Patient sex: F
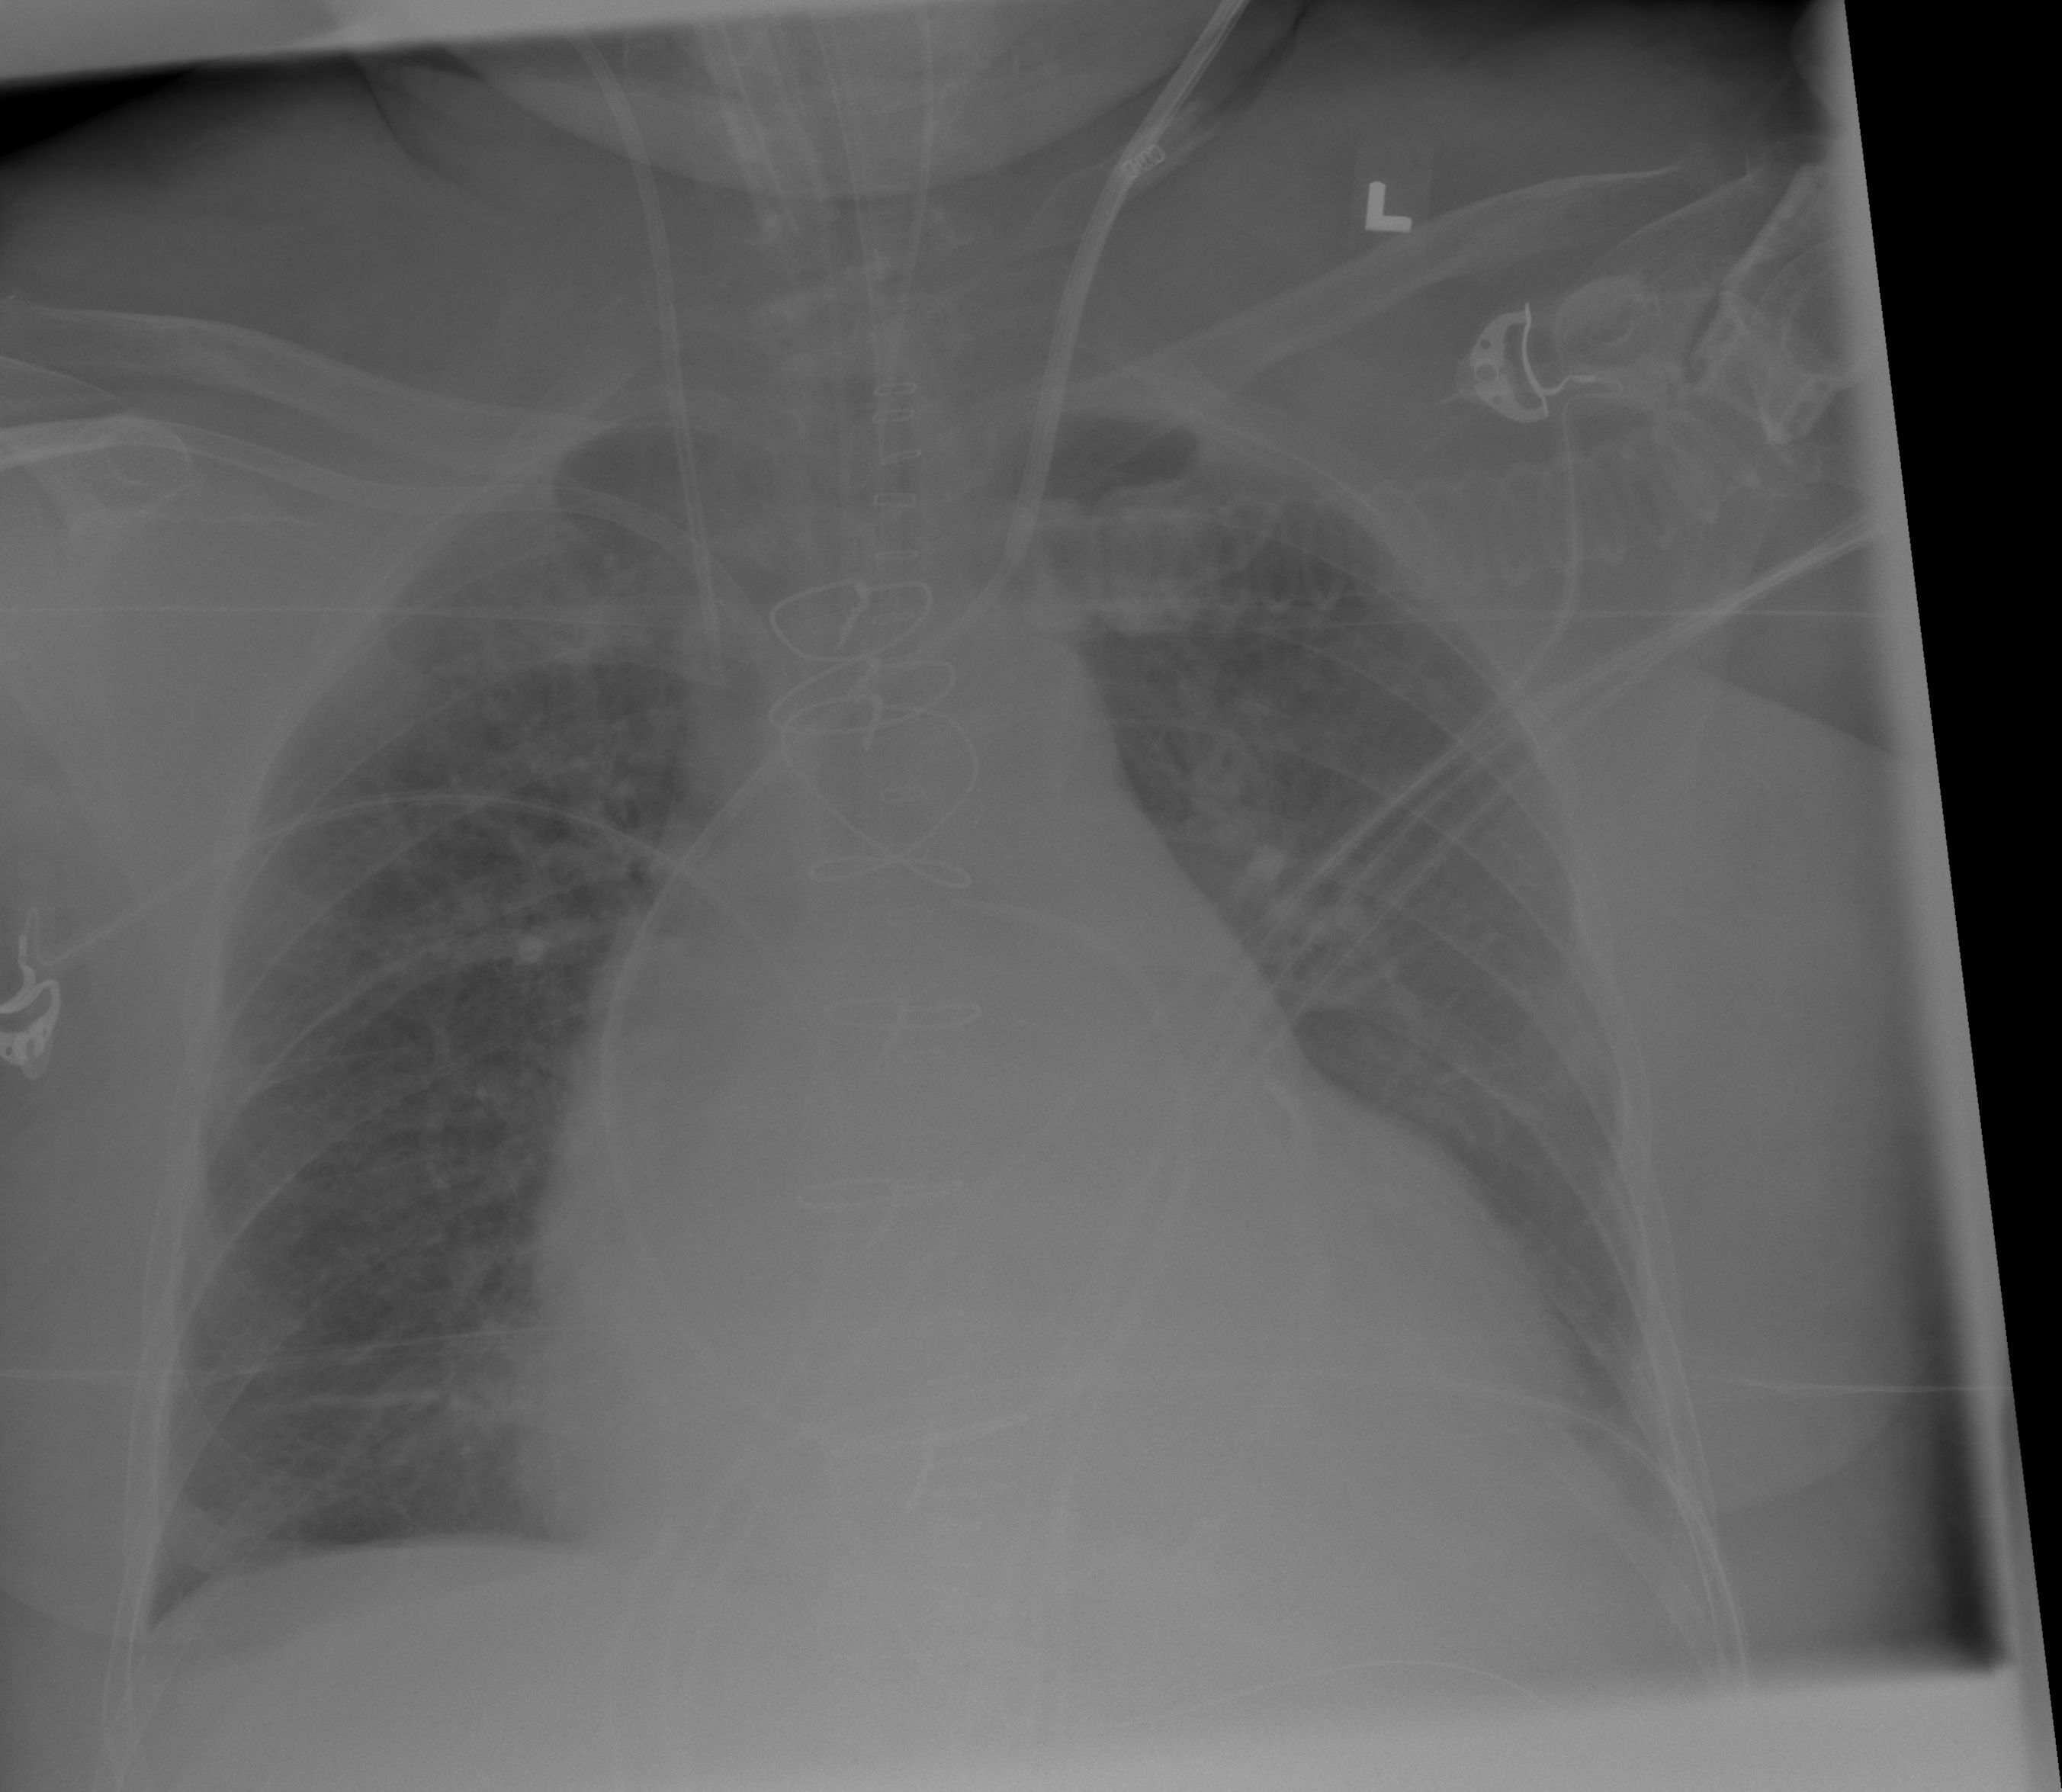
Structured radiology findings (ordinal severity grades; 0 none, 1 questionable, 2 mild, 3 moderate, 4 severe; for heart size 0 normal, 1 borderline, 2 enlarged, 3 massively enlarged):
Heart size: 2
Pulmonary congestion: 2
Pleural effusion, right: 0
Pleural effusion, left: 2
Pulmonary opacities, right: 2
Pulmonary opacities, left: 2
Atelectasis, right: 2
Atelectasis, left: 2